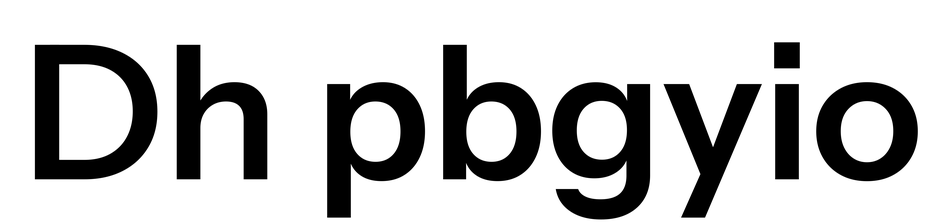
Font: InstrumentSans_SemiBold